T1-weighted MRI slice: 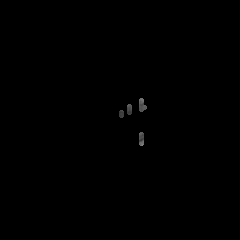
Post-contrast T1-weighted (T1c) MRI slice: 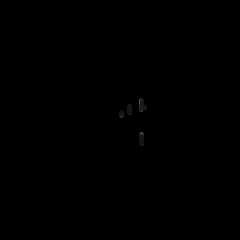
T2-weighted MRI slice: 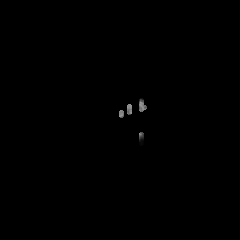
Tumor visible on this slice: no